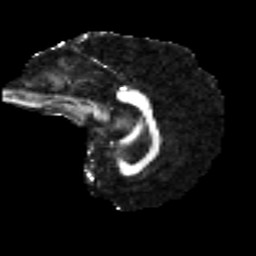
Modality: FA
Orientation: sagittal
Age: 44
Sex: male
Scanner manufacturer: ge
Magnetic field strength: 3 T
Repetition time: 7.8 s
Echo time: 0.0613 s